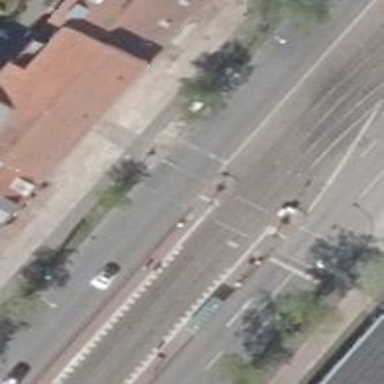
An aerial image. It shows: Crossing with traffic signals and crossing island. It is tram crossing alongside railway.